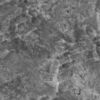
Label: not_dusty